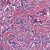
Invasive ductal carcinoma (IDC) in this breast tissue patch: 1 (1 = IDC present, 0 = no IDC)